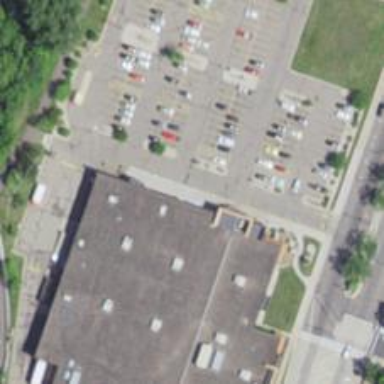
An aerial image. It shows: Supermarket.